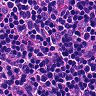
Metastatic tissue present: no